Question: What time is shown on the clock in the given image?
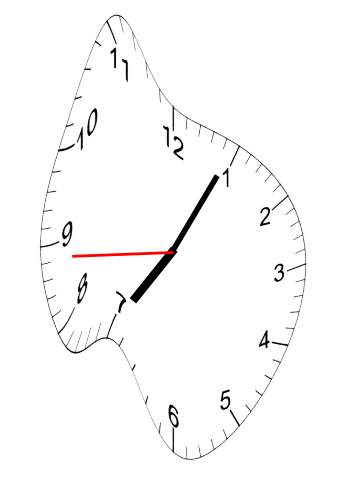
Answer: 07:04:44